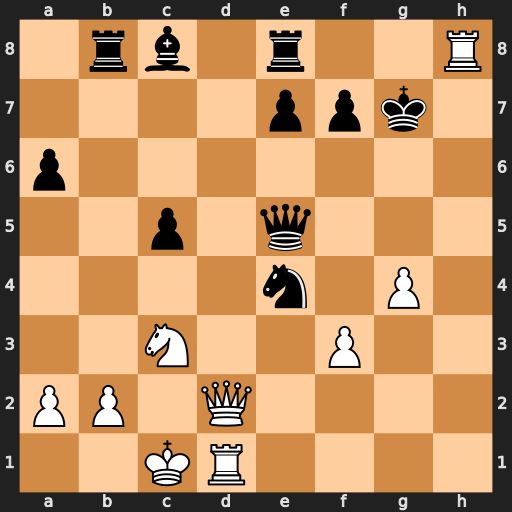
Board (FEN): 1rb1r2R/4ppk1/p7/2p1q3/4n1P1/2N2P2/PP1Q4/2KR4
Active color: w
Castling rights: -
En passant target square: -
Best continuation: Qh6#